Question: I am using Core Plot to plot company growth rates. I would like to have the company's stock symbols as the below their respective bars. Unfortunately I have spent many hours in searching for a way to center the x-labels correctly, but had no success using my code. How can I get the x-axis labels centered correctly?
My chart set-up is as follows:
'''
CPTBarPlot *barPlot = [CPTBarPlot tubularBarPlotWithColor:[CPTColor blueColor] horizontalBars:NO];
barPlot.baseValue = CPTDecimalFromInt(0);
barPlot.barOffset = CPTDecimalFromFloat(0.5f);
barPlot.barWidth = CPTDecimalFromFloat(0.5f);
double xAxisStart = 0;
double xAxisLength = self.companies.count;
double yAxisStart = 0;
double yAxisLength = 0.5;
CPTXYPlotSpace *plotSpace = (CPTXYPlotSpace *)graph.defaultPlotSpace;
plotSpace.xRange = [CPTPlotRange plotRangeWithLocation:CPTDecimalFromDouble(xAxisStart) length:CPTDecimalFromDouble(xAxisLength + 1.0)] ;
plotSpace.yRange = [CPTPlotRange plotRangeWithLocation:CPTDecimalFromDouble(yAxisStart) length:CPTDecimalFromDouble(yAxisLength)] ;
barPlot.plotRange = [CPTPlotRange plotRangeWithLocation:CPTDecimalFromDouble(+0.0) length:CPTDecimalFromDouble(xAxisLength)] ;
'''
In the following code snippet, I tried to use custom labels, but without success as the sample chart below shows.
'''
xAxis.labelingPolicy = CPTAxisLabelingPolicyNone;
NSMutableArray *customLabels = [[NSMutableArray alloc]init];
[self.companies enumerateObjectsUsingBlock:^(IBCompany *company, NSUInteger idx, BOOL *stop) {
NSString *labelText = company.contrSymbol;
CPTAxisLabel *label = [[CPTAxisLabel alloc] initWithText:labelText textStyle:xAxis.labelTextStyle];
label.tickLocation = CPTDecimalFromDouble(idx + 0.5);
label.offset = xAxis.labelOffset + xAxis.majorTickLength;
label.rotation = M_PI * 2;
[customLabels addObject:label];
}];
xAxis.axisLabels = [NSSet setWithArray:customLabels];
'''

Please note that my index for the bar charts starts with :
'''
-(NSArray *)numbersForPlot:(CPTPlot *)plot field:(NSUInteger)fieldEnum recordIndexRange:(NSRange)indexRange
{
if ( [plot.identifier isEqual:plotIdentifier] ) {;
if ( fieldEnum == CPTScatterPlotFieldX ) {
NSMutableArray *indexArray = [[NSMutableArray alloc] init];
[self.companies enumerateObjectsUsingBlock:^(id obj, NSUInteger idx, BOOL *stop) {
[indexArray addObject:[NSDecimalNumber numberWithInt: idx + 1]];
}];
return [indexArray copy];
}
else if ( fieldEnum == CPTScatterPlotFieldY ) {
// ..
}
}
else return nil; // should be considered as ERROR
'''
}
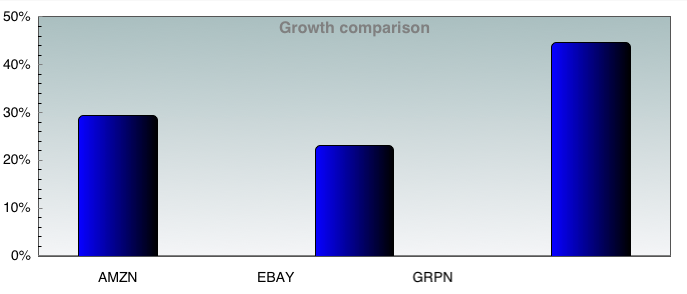
Answer: 1. You should get in the habit of using the field identifiers for the right plot type in your datasource. For bar plots, you should be using CPTBarPlotFieldBarLocation and CPTBarPlotFieldBarTip. In this case there's no difference, but that's not always true with other plot types. For instance, the x and y coordinates are reversed for horizontal bar charts.
2. The datasource always returns the same dataset. You need to check the indexRange parameter and only return the range requested.
3. The plot range for the x-axis runs between 0 and 4. The labels are at 0.5, 1.5, and 2.5. The plotRange is what's messing up the bar spacing. Leave it set to the default of nil and you should get the appearance you want. From the plotRange docs:
> If a plot range is provided, the bars are spaced evenly throughout the plot range. If plotRange is nil, bar locations are provided by Cocoa bindings or the bar plot datasource. If locations are not provided by either bindings or the datasource, the first bar will be placed at zero (0) and subsequent bars will be at successive positive integer coordinates.